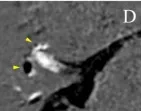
Course of endolymphatic hydrops (EH) and progression of vertigo attacks in a 68-year-old man. The patient's course was semi-quantitatively assessed by gadolinium-enhanced inner ear magnetic resonance images, which are shown in (A-I) (axial T2-weighted fluid-attenuated inversion recovery). The y axis on the left indicates the volume ratio of EH to the total inner ear volume in the right ear. (D) Mild EH in the right vestibule and cochlea. June 2017.
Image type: radiology (mri)